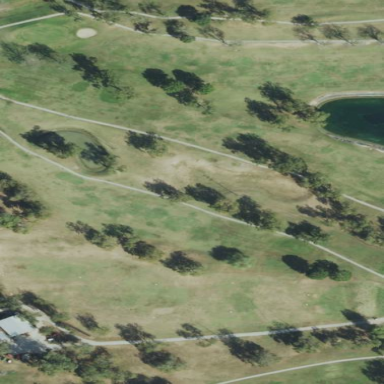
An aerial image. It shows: Grassy area designated as golf fairway.